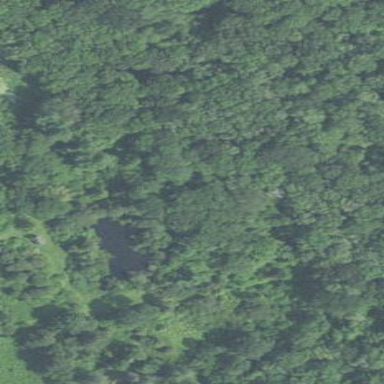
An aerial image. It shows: Mixed leaf woodland.